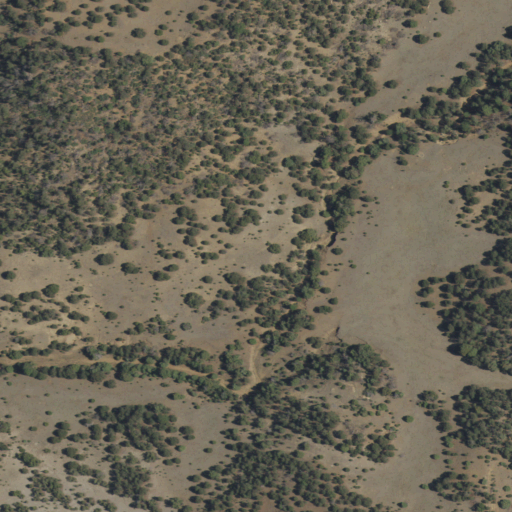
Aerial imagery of valley in New Mexico named Allen Canyon containing evergreen forest and shrub